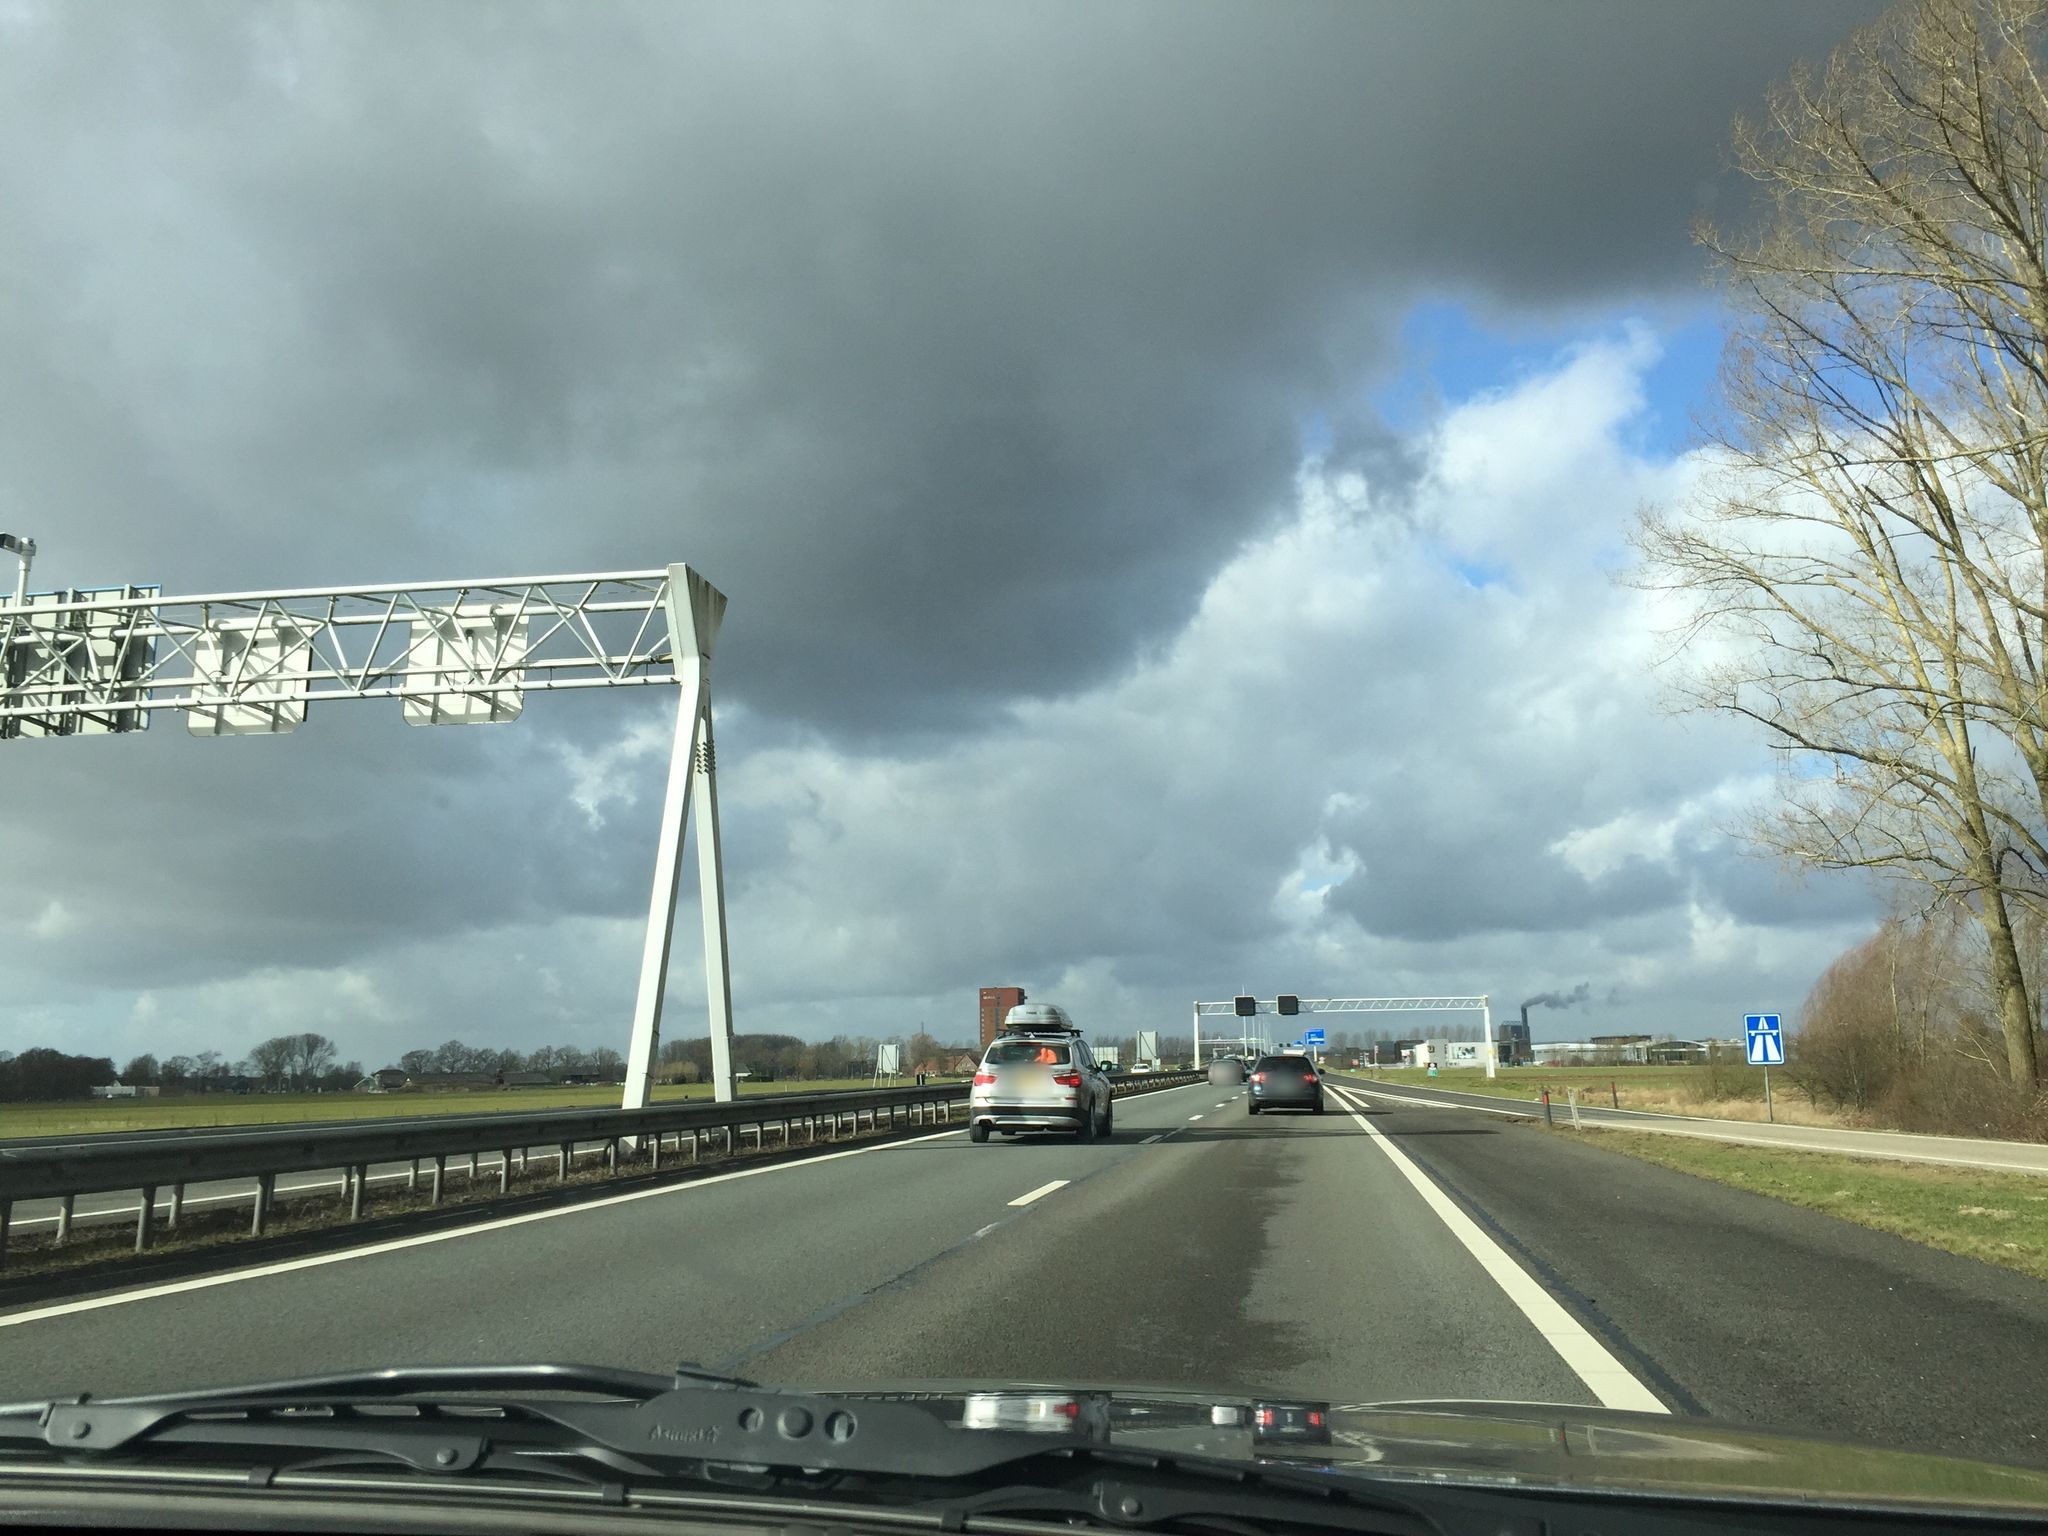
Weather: cloudy
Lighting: day
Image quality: good
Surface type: driving surface
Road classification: rest_area
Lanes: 2
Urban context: suburban or peri-urban
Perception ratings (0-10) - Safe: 4.24, Lively: 0.73, Beautiful: 2.19, Boring: 4.26, Depressing: 6.72, Wealthy: 0.82